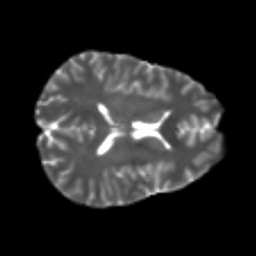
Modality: T2w
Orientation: axial
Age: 22
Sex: male
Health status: healthy
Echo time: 0.074 s